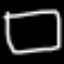
Label: square